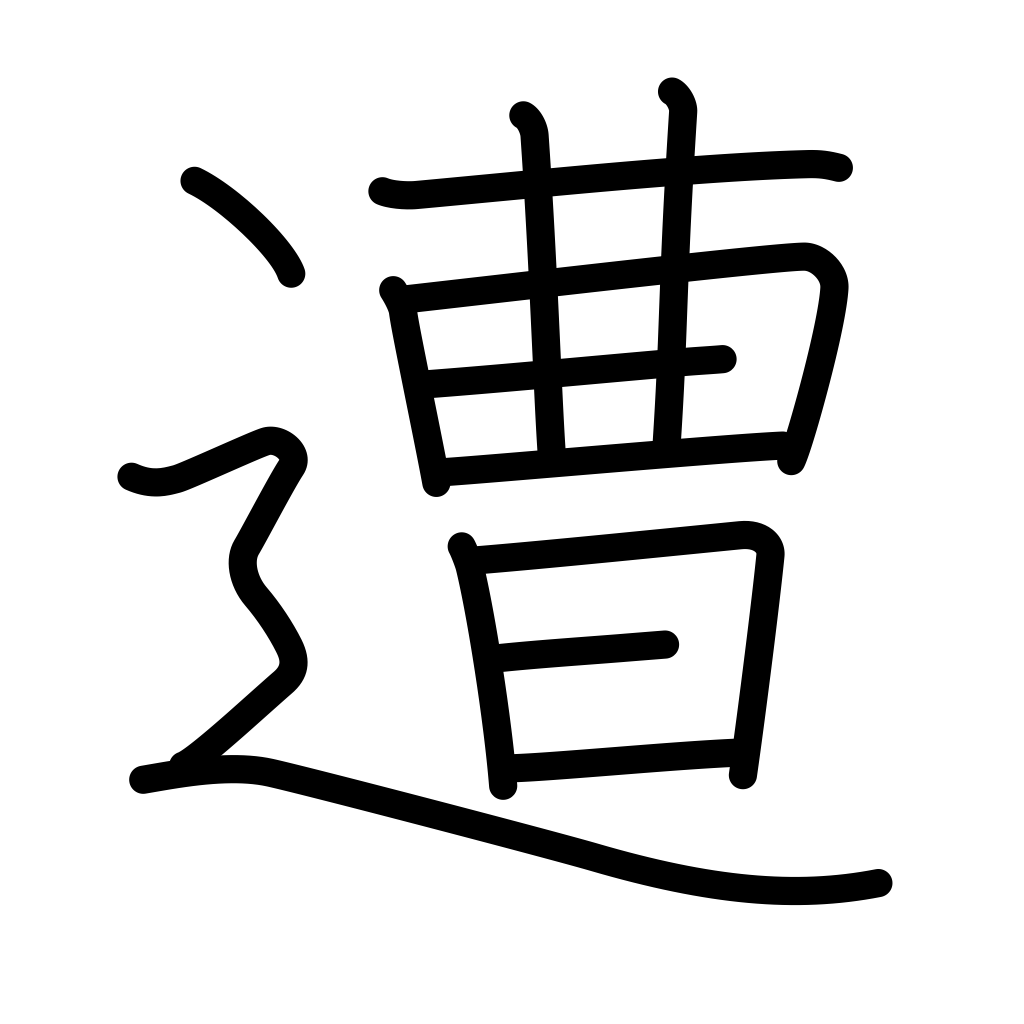
Meaning: encounter, meet, party, association, interview, join